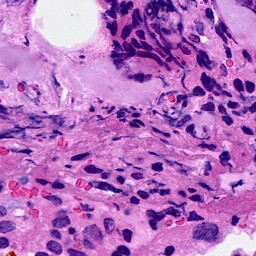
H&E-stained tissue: Breast